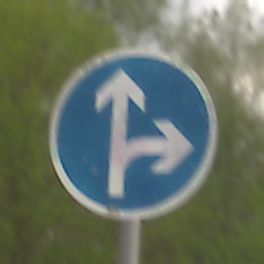
Verkehrszeichen: VorgeschriebeneFahrtrichtungGeradeausOderRechts
Umgebung: Outdoor, Nature
Tageszeit: MorningAfternoon
Wetter: Overcast
Licht: Natural
Jahreszeit: NotSpecified
Kontrast: LowContrast